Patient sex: M
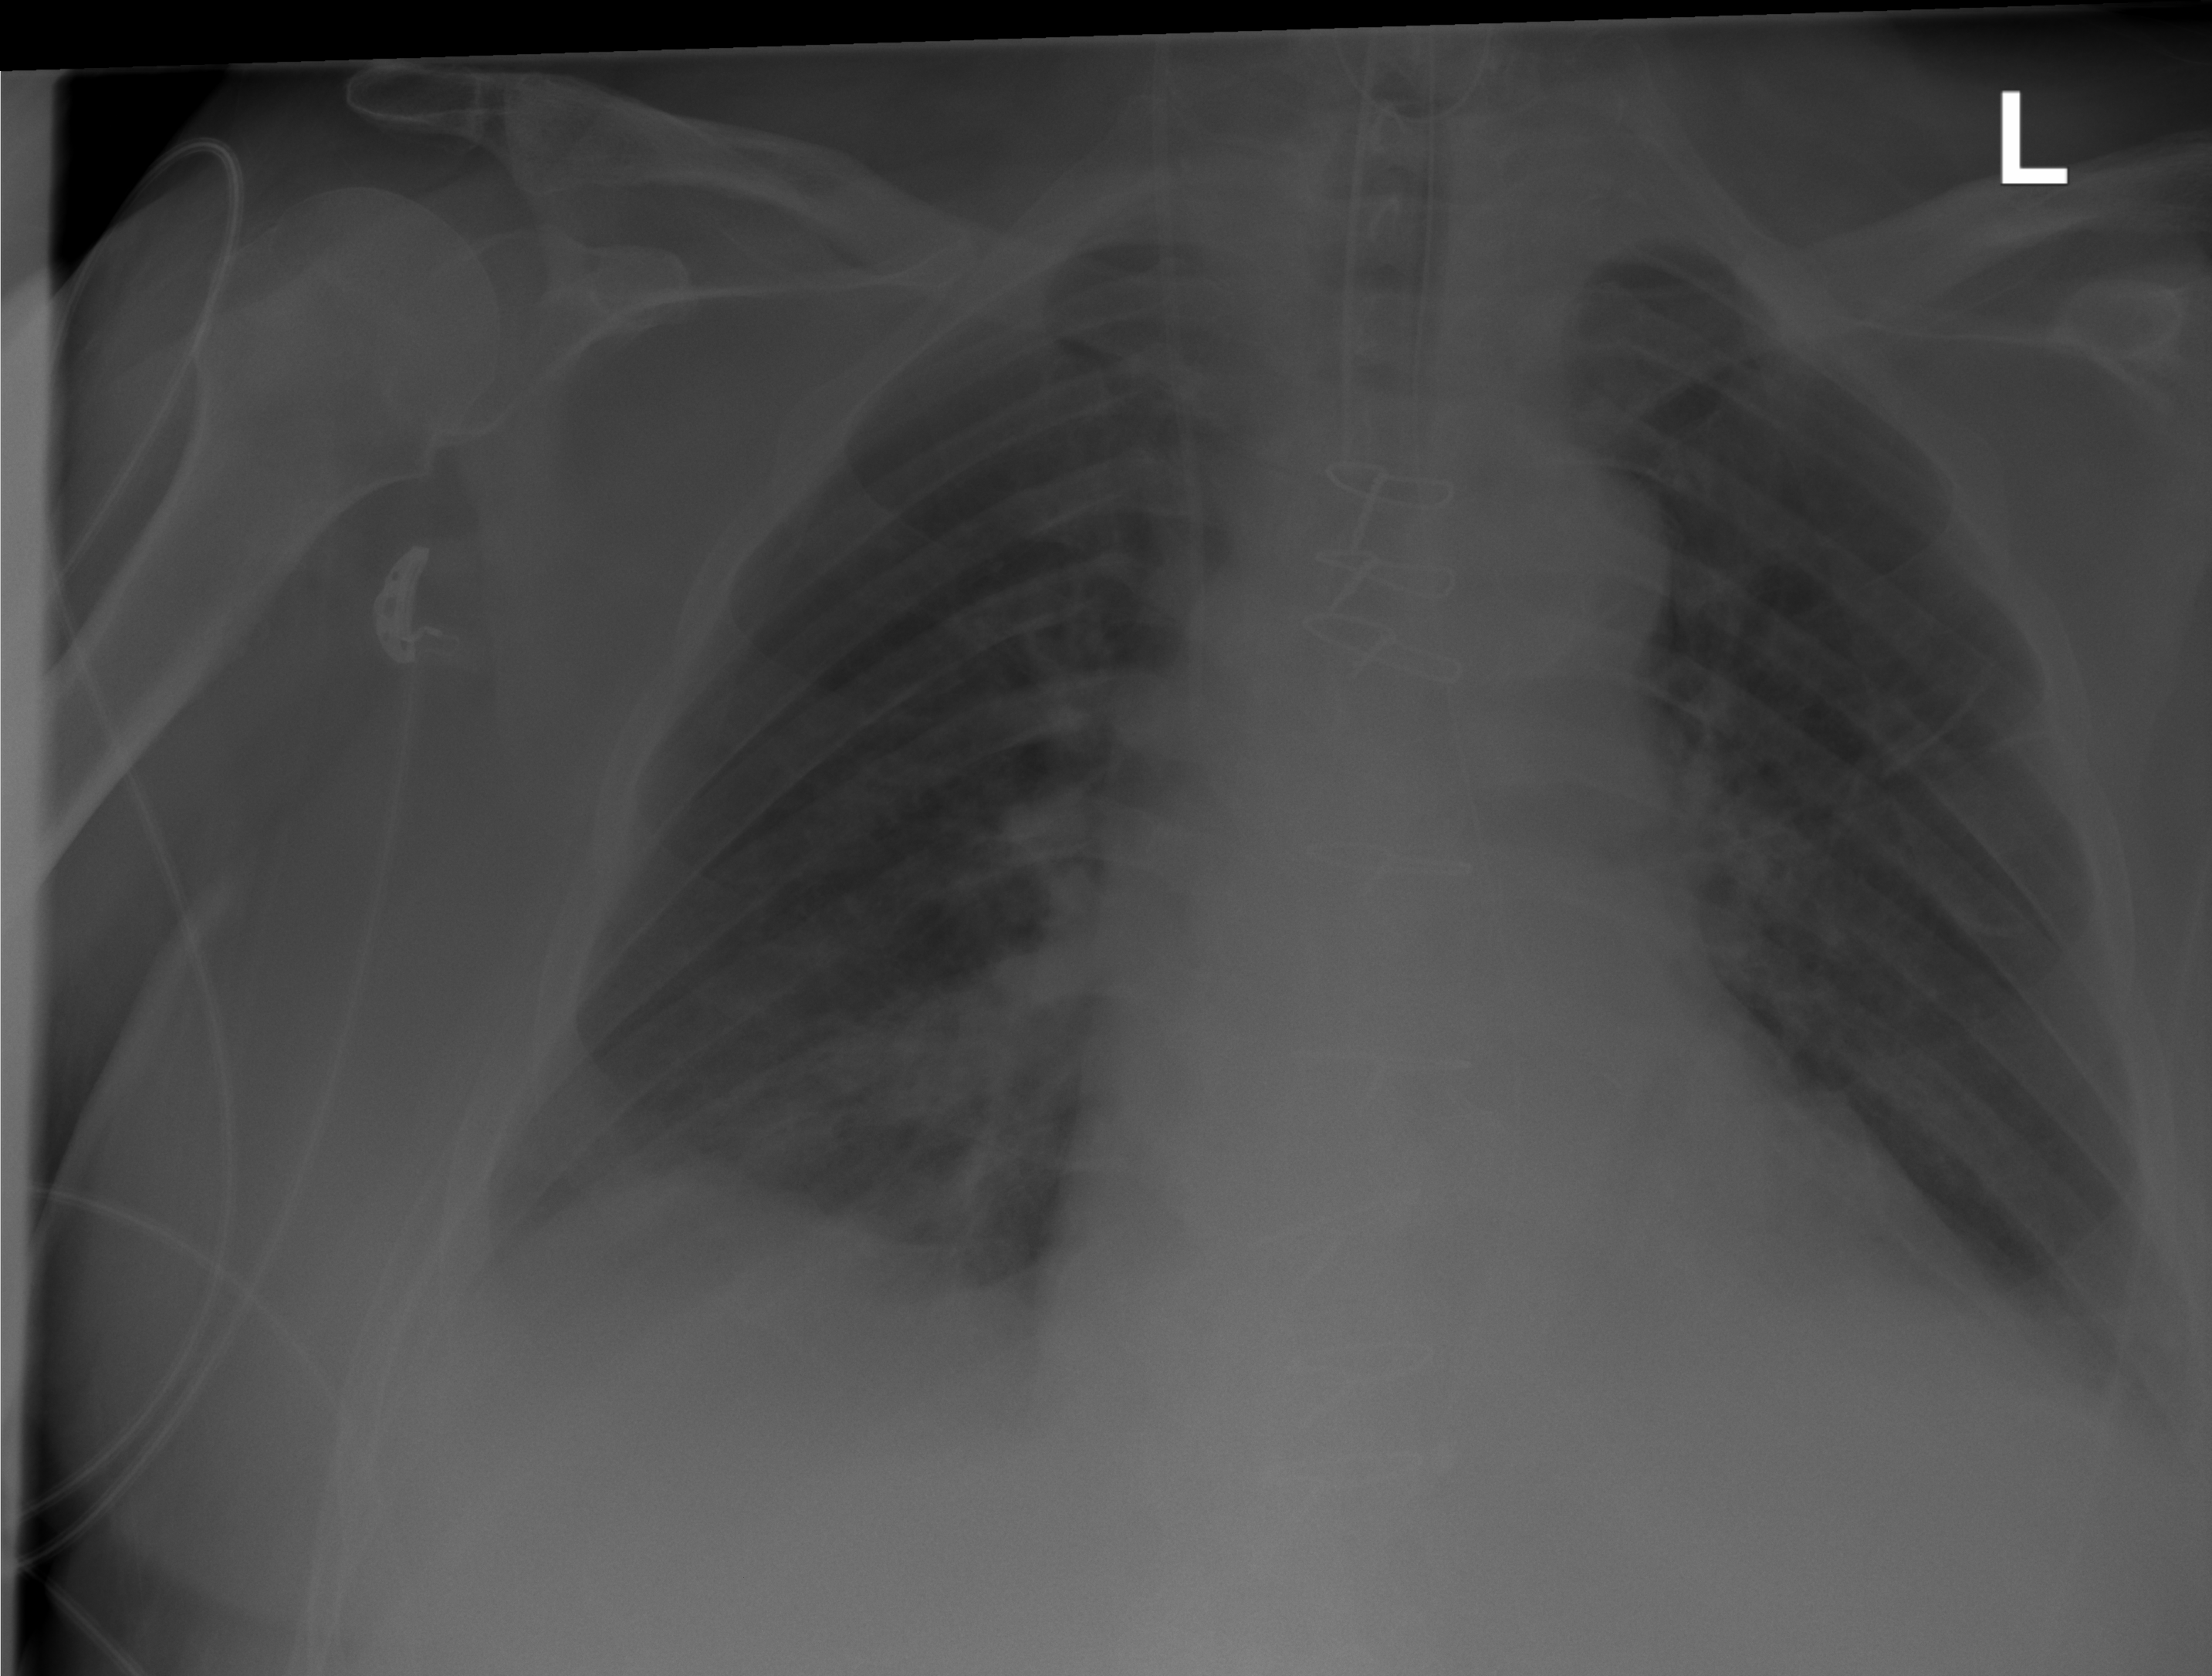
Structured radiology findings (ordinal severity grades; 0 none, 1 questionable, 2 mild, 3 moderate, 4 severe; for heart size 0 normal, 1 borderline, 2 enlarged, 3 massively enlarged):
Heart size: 2
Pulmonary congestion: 2
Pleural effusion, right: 0
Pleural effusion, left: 2
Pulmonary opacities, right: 0
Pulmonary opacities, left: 0
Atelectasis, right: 2
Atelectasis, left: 2